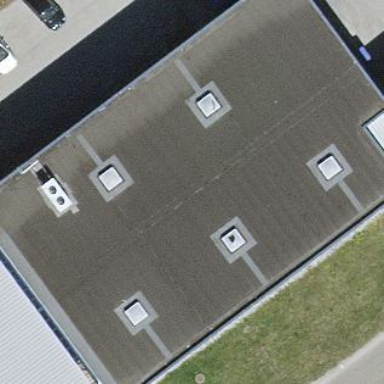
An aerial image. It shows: Industrial building.